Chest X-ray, AP view. Patient: 21 years old, sex F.
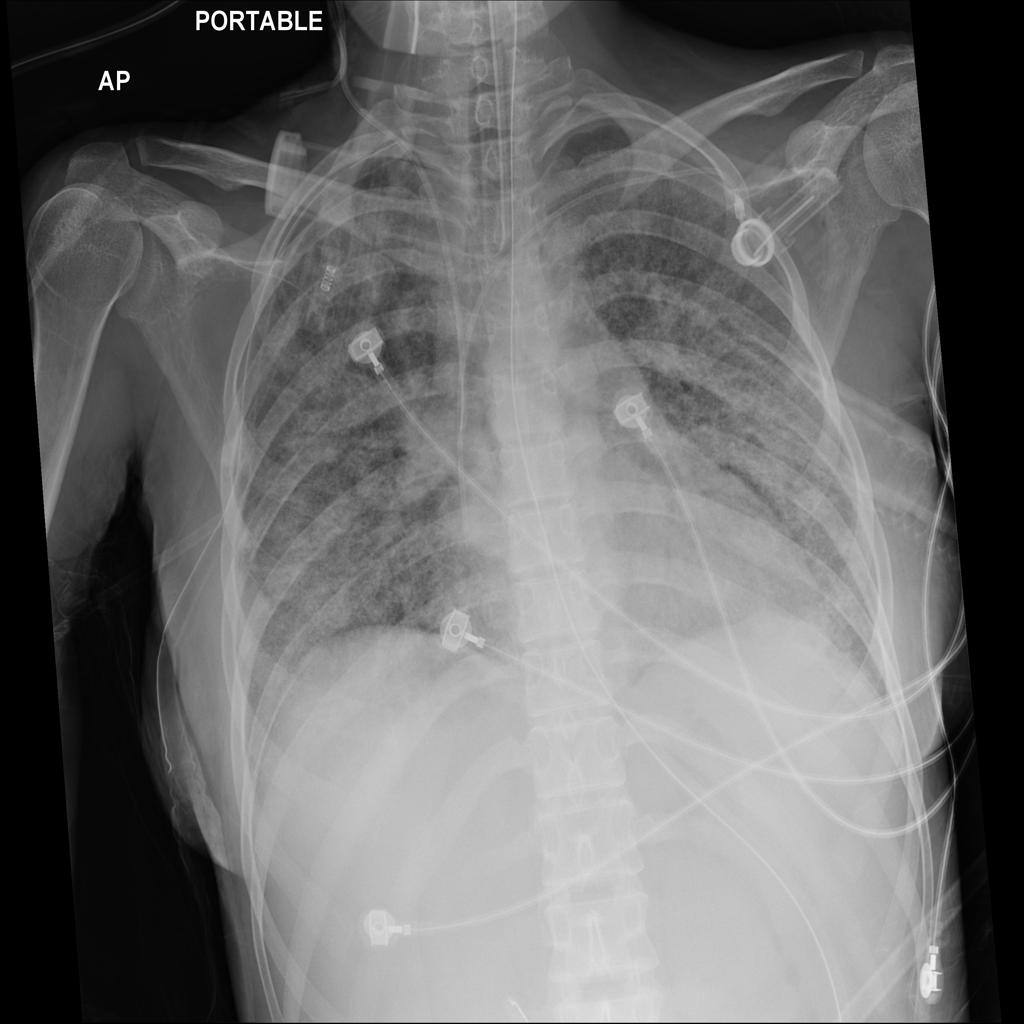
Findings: Edema, Infiltration